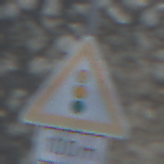
Verkehrszeichen: Lichtzeichenanlage
Zusatzzeichen unten: Entfernungsangaben1
Umgebung: Outdoor, Suburban
Tageszeit: MorningAfternoon
Wetter: PartlyCloudy
Licht: Natural
Jahreszeit: NotSpecified
Kontrast: LowContrast